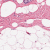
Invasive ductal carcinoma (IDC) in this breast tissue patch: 0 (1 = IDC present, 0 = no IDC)